Question: I want to set header column width for grid view. I tried 'HeaderStyle-Width="30px"'. But it is depending on Item columns. The column width is setting based on item value. But I want fixed width even if it has value or empty.

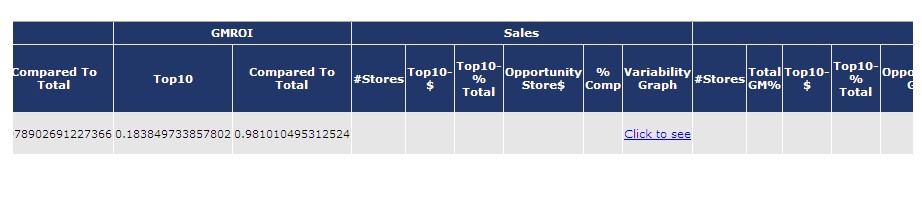
Answer: You can also give Header style-Width and ItemStyle Width.It is also possible to add a span and set the width .So the item width will remains a value whether it is empty or contains any value.I think a little changes to the gridview will makes you to achieve a solution to your problem
'''
<asp:TemplateField HeaderText="Category" HeaderStyle-HorizontalAlign="Center"
ItemStyle-HorizontalAlign="Center">
<HeaderTemplate>
<asp:LinkButton ID="lnkCategory" runat="server" ToolTip="Click here to sort by Category"
CommandName="Sort" CommandArgument="Category" Text="Category" />
</HeaderTemplate>
<ItemTemplate>
<span style="width:50px"> <%#Eval("Category")%> </span>
</ItemTemplate>
<HeaderStyle HorizontalAlign="Left" Width="50px" ></HeaderStyle>
<ItemStyle HorizontalAlign="Left" Width="50px"></ItemStyle>
</asp:TemplateField>
'''
Nottable Changes are
'''
<ItemTemplate>
<span style="width:50px"> <%#Eval("Category")%> </span>
</ItemTemplate>
<HeaderStyle HorizontalAlign="Left" Width="50px" ></HeaderStyle>
<ItemStyle HorizontalAlign="Left" Width="50px"></ItemStyle>
'''